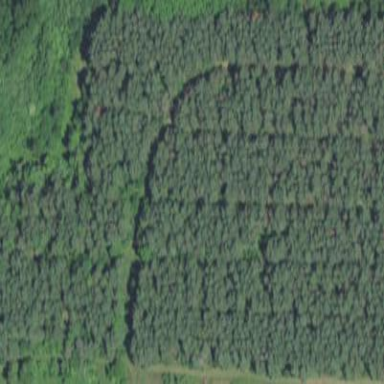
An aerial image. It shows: Evergreen woodland.